九年级 · 解析几何
(本小题8.0分)

如图, $\angle A O B=90^{\circ}, C, D$ 是 $\overparen{A B}$ 的三等分点, 连结 $A B$ 分别交 $O C, O D$ 于点 $E, F$. 求证: $A E=B F=C D$.


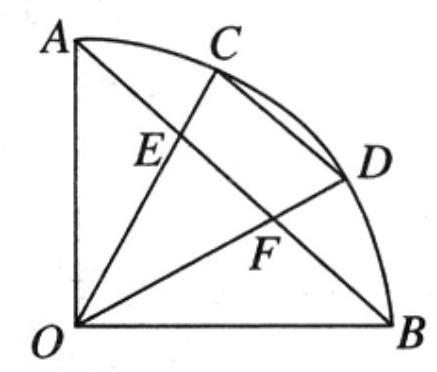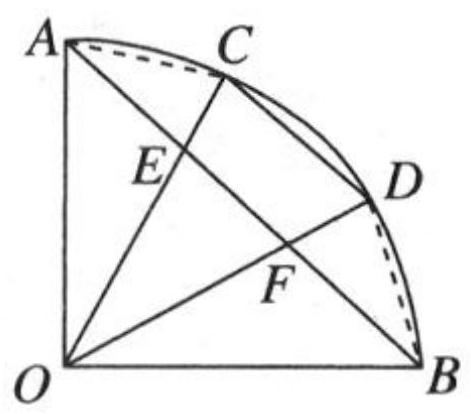
答案: 证明: 连结 $A C, B D$, 如图.

$\because \angle A O B=90^{\circ}, C, D$ 是 $\overparen{A B}$ 的三等分点,

$\therefore A C=C D=B D, \angle A O C=\angle C O D=\angle D O B=30^{\circ}$.

又 $\because A O=C O$,

$\therefore \angle O A C=\angle O C A=\frac{180^{\circ}-30^{\circ}}{2}=75^{\circ}$.

同理可得, $\angle O D B=\angle O B D=\frac{180^{\circ}-30^{\circ}}{2}=75^{\circ}$.

又 $\because A O=B O, \angle A O B=90^{\circ}$,

$\therefore \angle O A B=\angle O B A=45^{\circ}$,

$\therefore \angle A E C=\angle A O C+\angle O A B=30^{\circ}+45^{\circ}=75^{\circ}$.

同理可得, $\angle B F D=75^{\circ}$,

$\therefore \angle O C A=\angle A E C, \angle O D B=\angle B F D$,

$\therefore A C=A E, \quad B D=B F$.

又 $\because A C=C D=B D$,

$\therefore A E=B F=C D$.